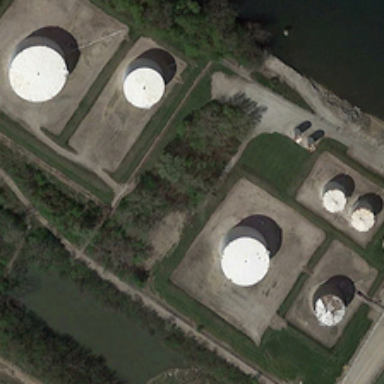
Several white storage tanks surrounded by green trees are near a river .